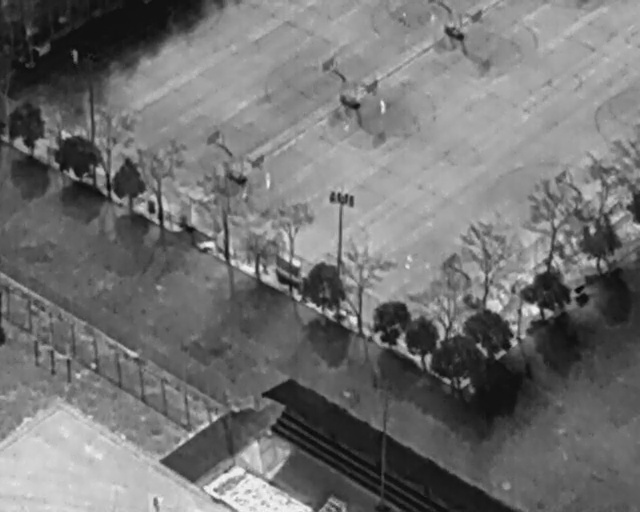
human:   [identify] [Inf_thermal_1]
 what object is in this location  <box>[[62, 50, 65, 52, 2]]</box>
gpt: <ref>1 medium person at the center</ref>